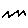
Label: zigzag